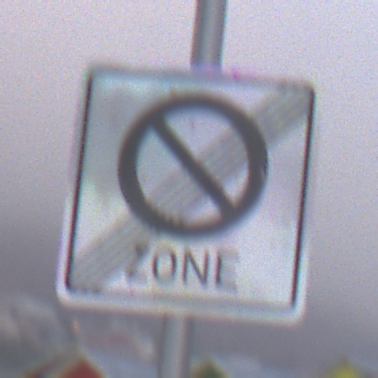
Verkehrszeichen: EndeEingeschraenktesHalteverbotZone
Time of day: SunriseSunset
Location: Outdoor (Beach)
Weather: Overcast
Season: NotSpecified
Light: Natural